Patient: sex M, age 45
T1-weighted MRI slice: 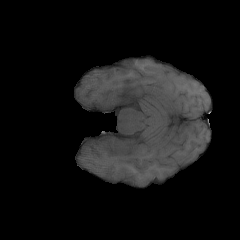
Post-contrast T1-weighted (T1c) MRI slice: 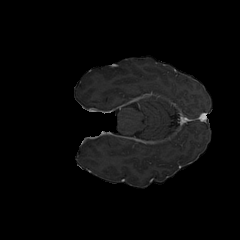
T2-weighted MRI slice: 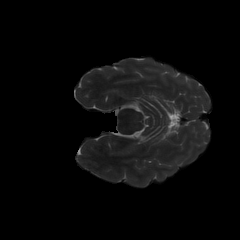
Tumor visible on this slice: no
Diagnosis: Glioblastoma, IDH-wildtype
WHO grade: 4